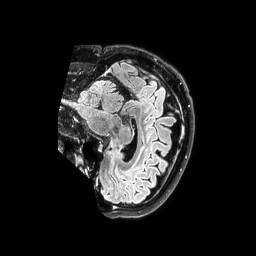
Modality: FLAIR
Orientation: sagittal
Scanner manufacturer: philips
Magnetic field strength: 3 T
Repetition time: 4.8 s
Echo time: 0.34 s